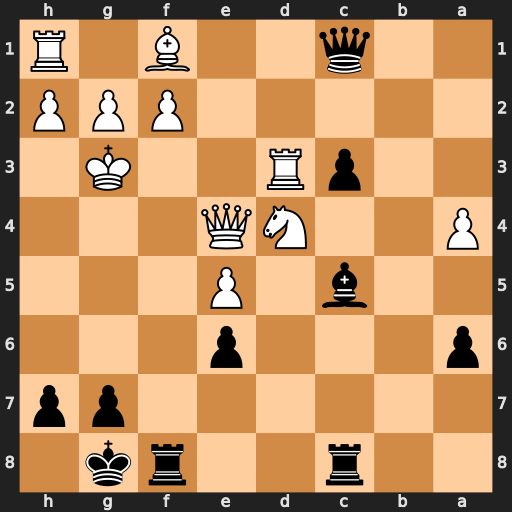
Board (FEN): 2r2rk1/6pp/p3p3/2b1P3/P2NQ3/2pR2K1/5PPP/2q2B1R
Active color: b
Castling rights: -
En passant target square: -
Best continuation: Qg5+ Qg4 Qxe5+